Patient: sex M, age 26
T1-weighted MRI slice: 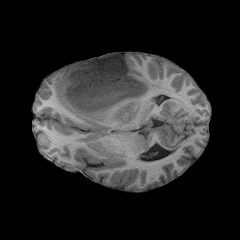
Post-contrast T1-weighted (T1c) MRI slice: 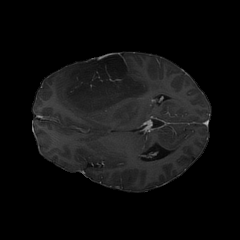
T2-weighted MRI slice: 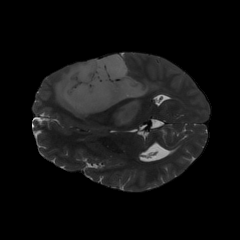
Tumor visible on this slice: yes
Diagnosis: Astrocytoma, IDH-mutant
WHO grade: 3